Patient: sex F, age 70
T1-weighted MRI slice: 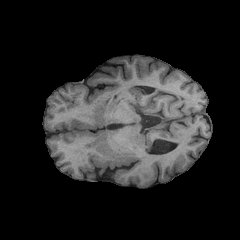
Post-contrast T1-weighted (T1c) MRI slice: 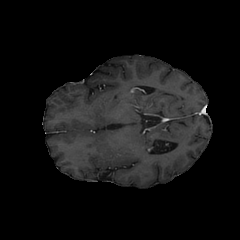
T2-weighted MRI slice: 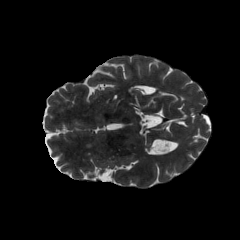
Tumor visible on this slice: no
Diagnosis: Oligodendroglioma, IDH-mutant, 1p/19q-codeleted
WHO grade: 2